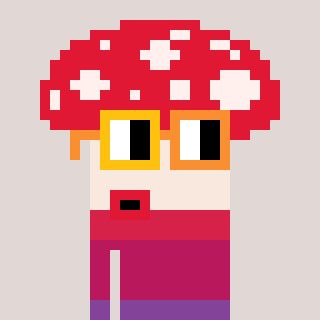
a pixel art character with square yellow and orange glasses, a mushroom-shaped head and a cold-colored body on a warm background